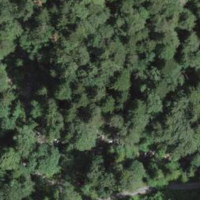
EUNIS habitat code: 43
Species observed at this site:
Aruncus dioicus